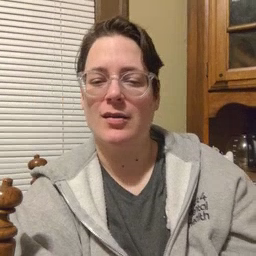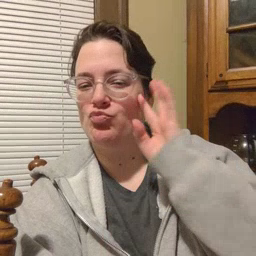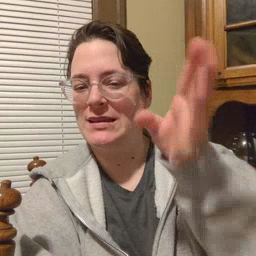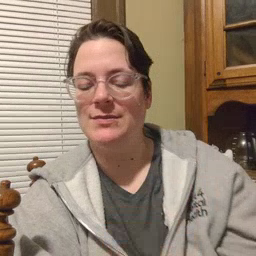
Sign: pretend